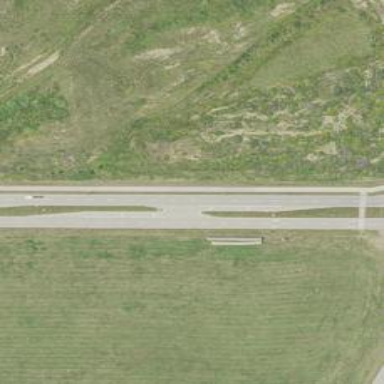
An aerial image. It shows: Secondary link road.